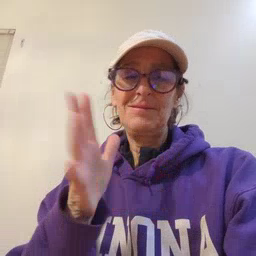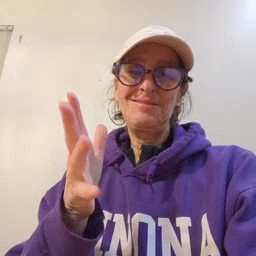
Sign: finish